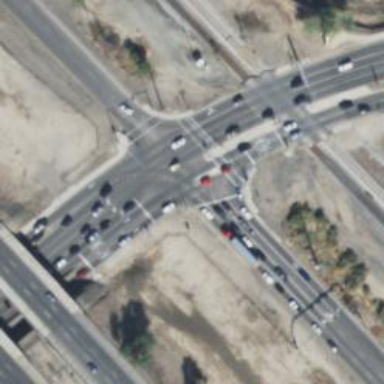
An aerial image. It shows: Crossing with line markings on the road.